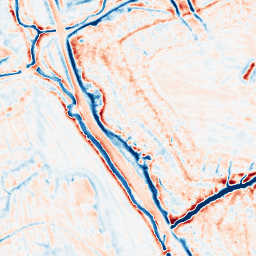
Category: edge_preserving
Decomposition family: bilateral
Decomposition parameters: d: 15
sigma_color: 100
sigma_space: 50
Upsampling method: cubic_catmull_rom
Upsampling parameters: scale: 4
Upsampling scale: 4